В показанной на рисунке электрической цепи $E$ — это ЭДС источника тока с пренебрежимо малым внутренним сопротивлением, $R$ — сопротивление резистора, а $K$ — ключ. К концам контура $A$ и $B$ подключена цепь из восьми конденсаторов одинаковой ёмкости $C$. В начальный момент времени ключ $K$ замыкают. (При решении задачи удобно отметить знак заряда на каждой из пластин конденсаторов на рисунке.)
Какое количество теплоты $Q$ выделится на резисторе за всё время дальнейшей зарядки конденсаторов?
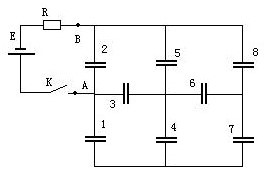
Ответ: $$Q=\frac{15CE^2}{16}.$$
Темы:
T, Электричество, Цепь с конденсатором, Расчет цепей, Китайские